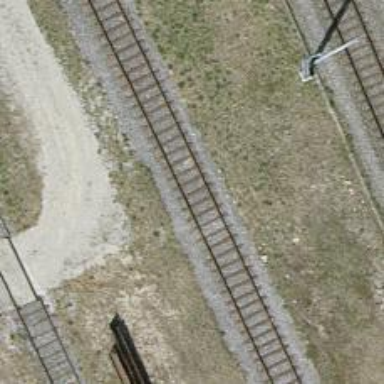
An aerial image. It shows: Rail spur service.